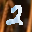
Label: 2